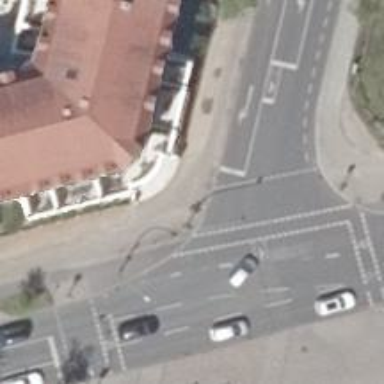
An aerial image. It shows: Asphalt path with asphalt cycleway.